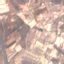
Land use / land cover class: PermanentCrop